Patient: sex F, age 31
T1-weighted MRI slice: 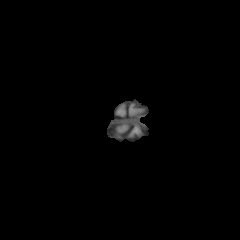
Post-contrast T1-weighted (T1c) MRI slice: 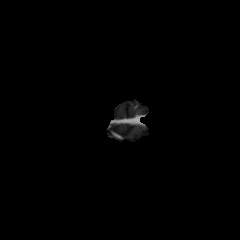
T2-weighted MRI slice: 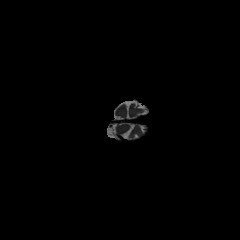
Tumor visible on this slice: no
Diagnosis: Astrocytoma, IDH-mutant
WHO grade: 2